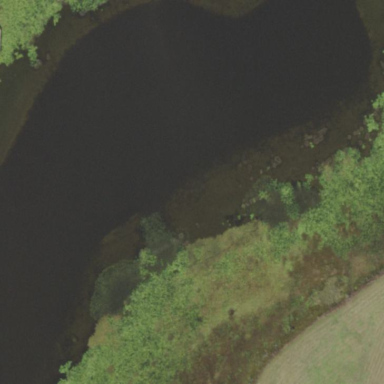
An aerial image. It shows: Pond with natural water.